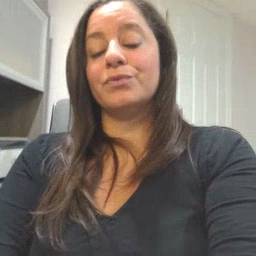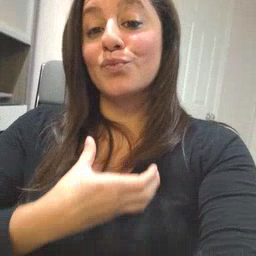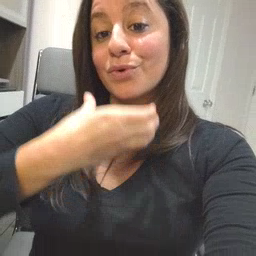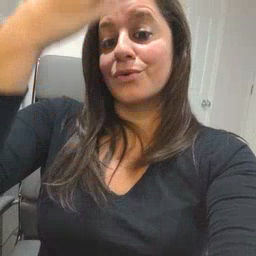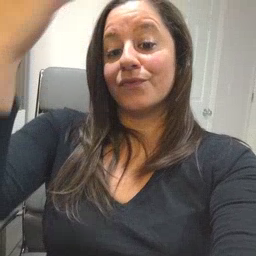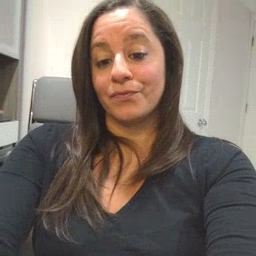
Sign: giraffe